Interaction volume radius: 5 \u00c5
Interaction volume height: 20 \u00c5
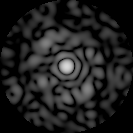
Disorder parameter: 0.814